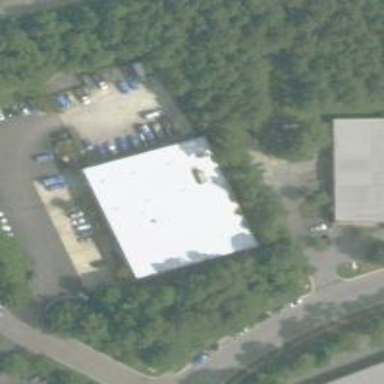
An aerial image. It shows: Commercial building.